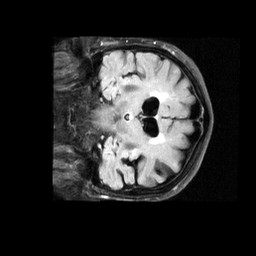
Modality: FLAIR
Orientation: coronal
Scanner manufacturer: siemens
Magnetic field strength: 1.5 T
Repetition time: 9 s
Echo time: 0.111 s